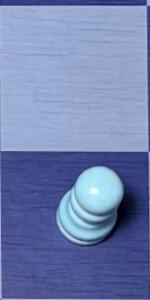
Label: Pawn_White